高一 · 代数
已知 $x_{0}$ 是函数 $f(x)=2^{x}+\frac{1}{1-x}$ 的一个零点. 若 $x_{1} \in\left(1, x_{0}\right), x_{2} \in\left(x_{0},+\infty\right)$, 则 $(\quad)$
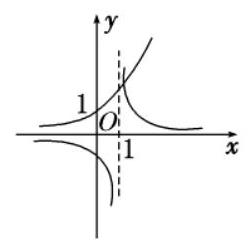
A. $f\left(x_{1}\right)<0, f\left(x_{2}\right)<0$
B. $f\left(x_{1}\right)<0, f\left(x_{2}\right)>0$
C. $f\left(x_{1}\right)>0, f\left(x_{2}\right)<0$
D. $f\left(x_{1}\right)>0, f\left(x_{2}\right)>0$
答案: B
解析: 在同一平面直角坐标系中画出函数 $y=2^{x}$ 和函数 $y=\frac{1}{x-1}$ 的图象, 如图所示,

由图可知函数 $y=2^{x}$ 和函数 $y=\frac{1}{x-1}$ 的图象只有一个交点, 即函数 $f(x)=2^{x}+\frac{1}{1-x}$ 只有一个零点 $x_{0}$, 且 $x_{0}>1$.因为 $x_{1} \in\left(1, x_{0}\right), x_{2} \in\left(x_{0},+\infty\right)$, 所以果函数图象可知, $f\left(x_{1}\right)<0, f\left(x_{2}\right)>0$.